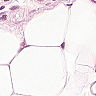
Metastatic tissue present: no